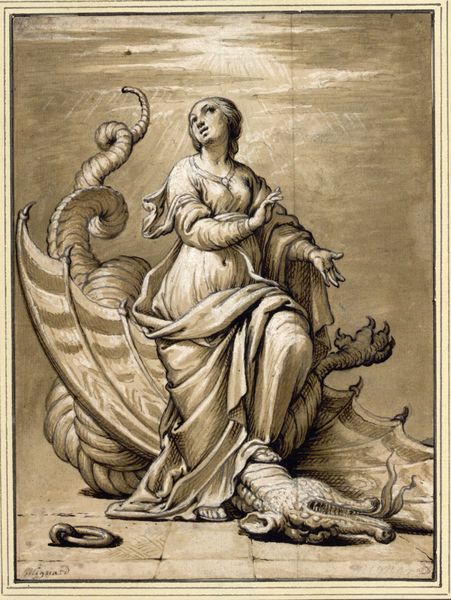
Titel: Heilige Margarethe
Künstler: Charles Dufresnoy
Standort: Wien
Institution: Albertina, Wien
Schlagwörter: flügel, fuß, hand, himmel, wolken, braun, finger, frau, geste, kleid, licht, mund, nase, ohr, zeichnung, blick, hochformat, arm, falten, stein, tod, tot, hals, hände, signatur, sonne, boden, figur, gewand, schwanz, kette, grafik, graphik, sepia, nabel, sandalen, faltenwurf, bauchnabel, zehen, ring, gespalten, strahlen, schönheit, druck, radierung, stich, fliesen, schwarzweiß, krallen, sieg, zähne, zunge, sonnenstrahlen, fließen, steinboden, magdalena, ungeheuer, tatzen, drachen, drache, drachentöter, stien, klauen, untier, wurm, überwältigt, lindwurm, pranken, besiegt, signature, wum, gnadenstrahlen